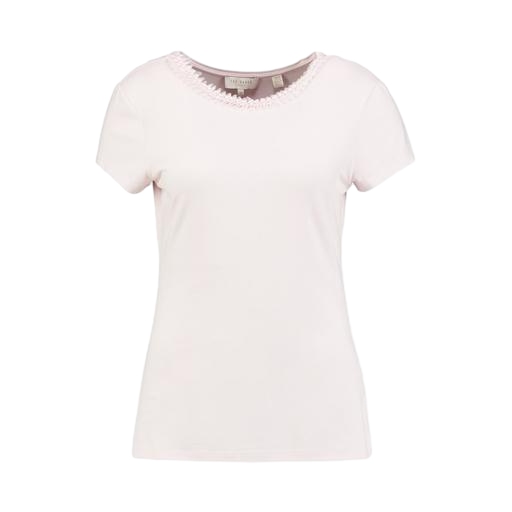
lace-yoke t-shirt, pink woman's tee, white lace-trimmed short-sleeved t-shirt, white background